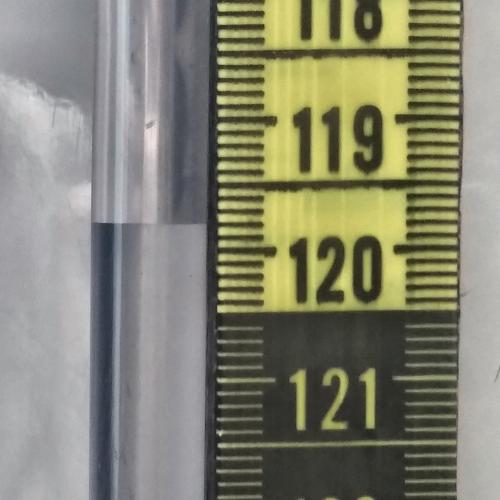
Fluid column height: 119.8 cm